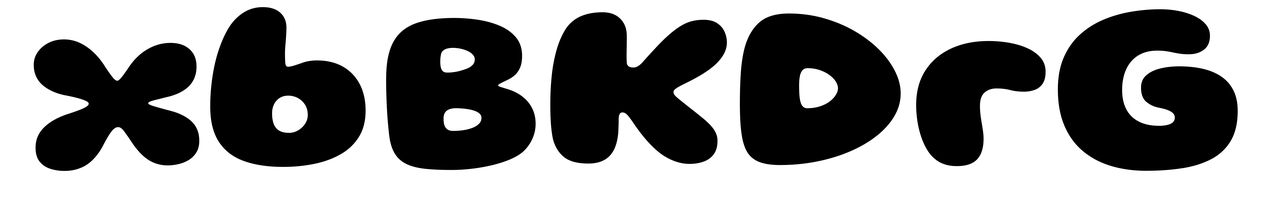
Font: Gluten_ExtraBold